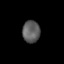
Tissue: lung
Cell type: Epithelial cells
Senescence score: 0.1611
Nuclear area (px): 378
Mean DAPI intensity: 93.481